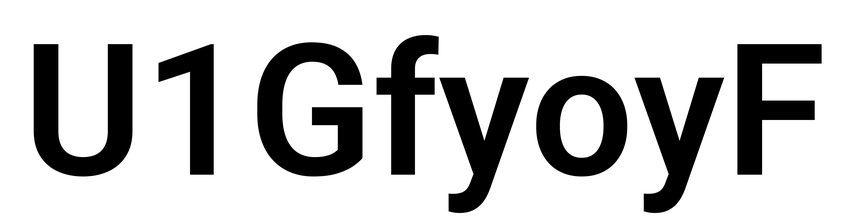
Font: Roboto_SemiBold